Field crop: maize
Growth stage: 2
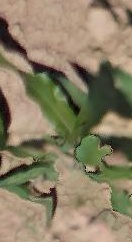
Species: maize